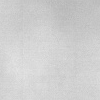
Atmospheric dust classification: dusty